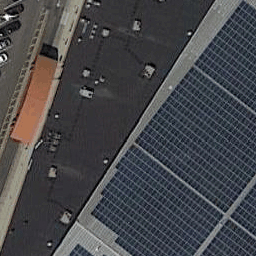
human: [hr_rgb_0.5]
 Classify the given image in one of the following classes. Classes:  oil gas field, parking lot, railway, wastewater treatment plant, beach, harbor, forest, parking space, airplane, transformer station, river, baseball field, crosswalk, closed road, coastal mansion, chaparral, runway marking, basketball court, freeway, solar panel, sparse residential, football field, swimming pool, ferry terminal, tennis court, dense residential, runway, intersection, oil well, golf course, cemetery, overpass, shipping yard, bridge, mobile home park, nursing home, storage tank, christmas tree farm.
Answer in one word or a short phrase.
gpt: solar panel